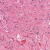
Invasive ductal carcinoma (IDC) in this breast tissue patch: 0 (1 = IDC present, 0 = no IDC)